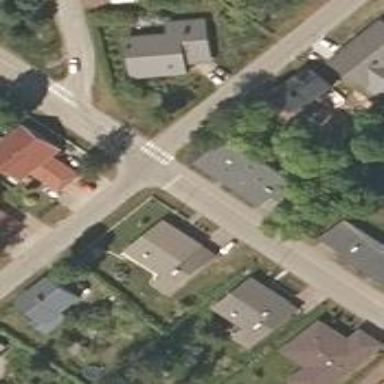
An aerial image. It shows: Residential road with asphalt surface. There is separate sidewalk and designated cycle track.